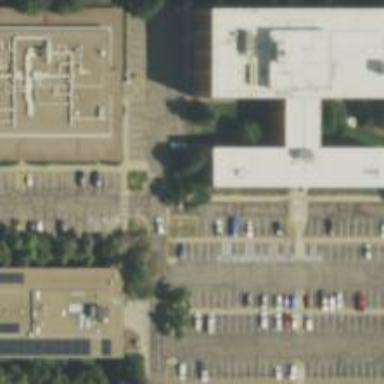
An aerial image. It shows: Building.